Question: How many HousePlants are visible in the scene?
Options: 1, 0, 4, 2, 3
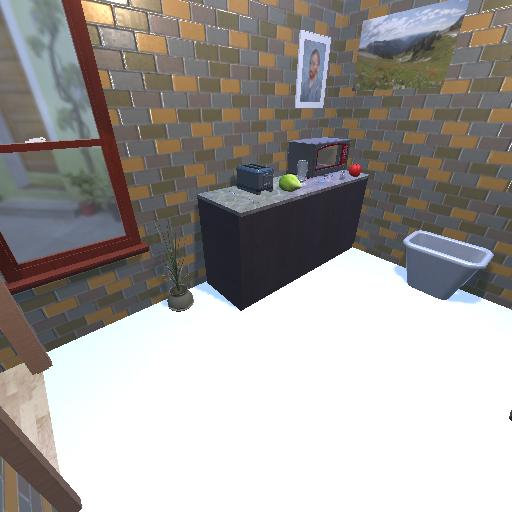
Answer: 1